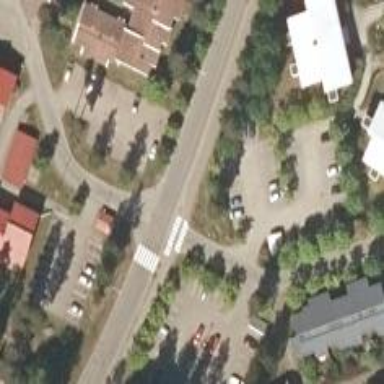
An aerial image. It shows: Asphalt cycleway with uncontrolled zebra crossing.